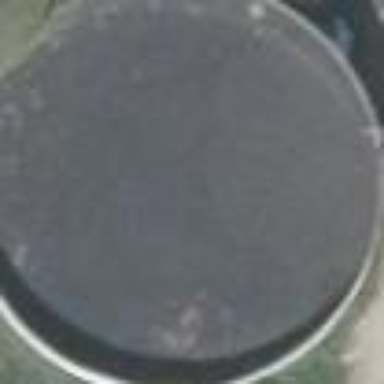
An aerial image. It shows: Storage tank that is man-made.